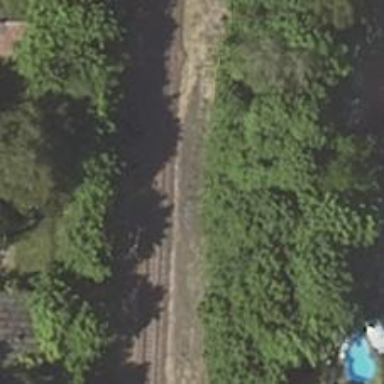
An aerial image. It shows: Abandoned railway.